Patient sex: F
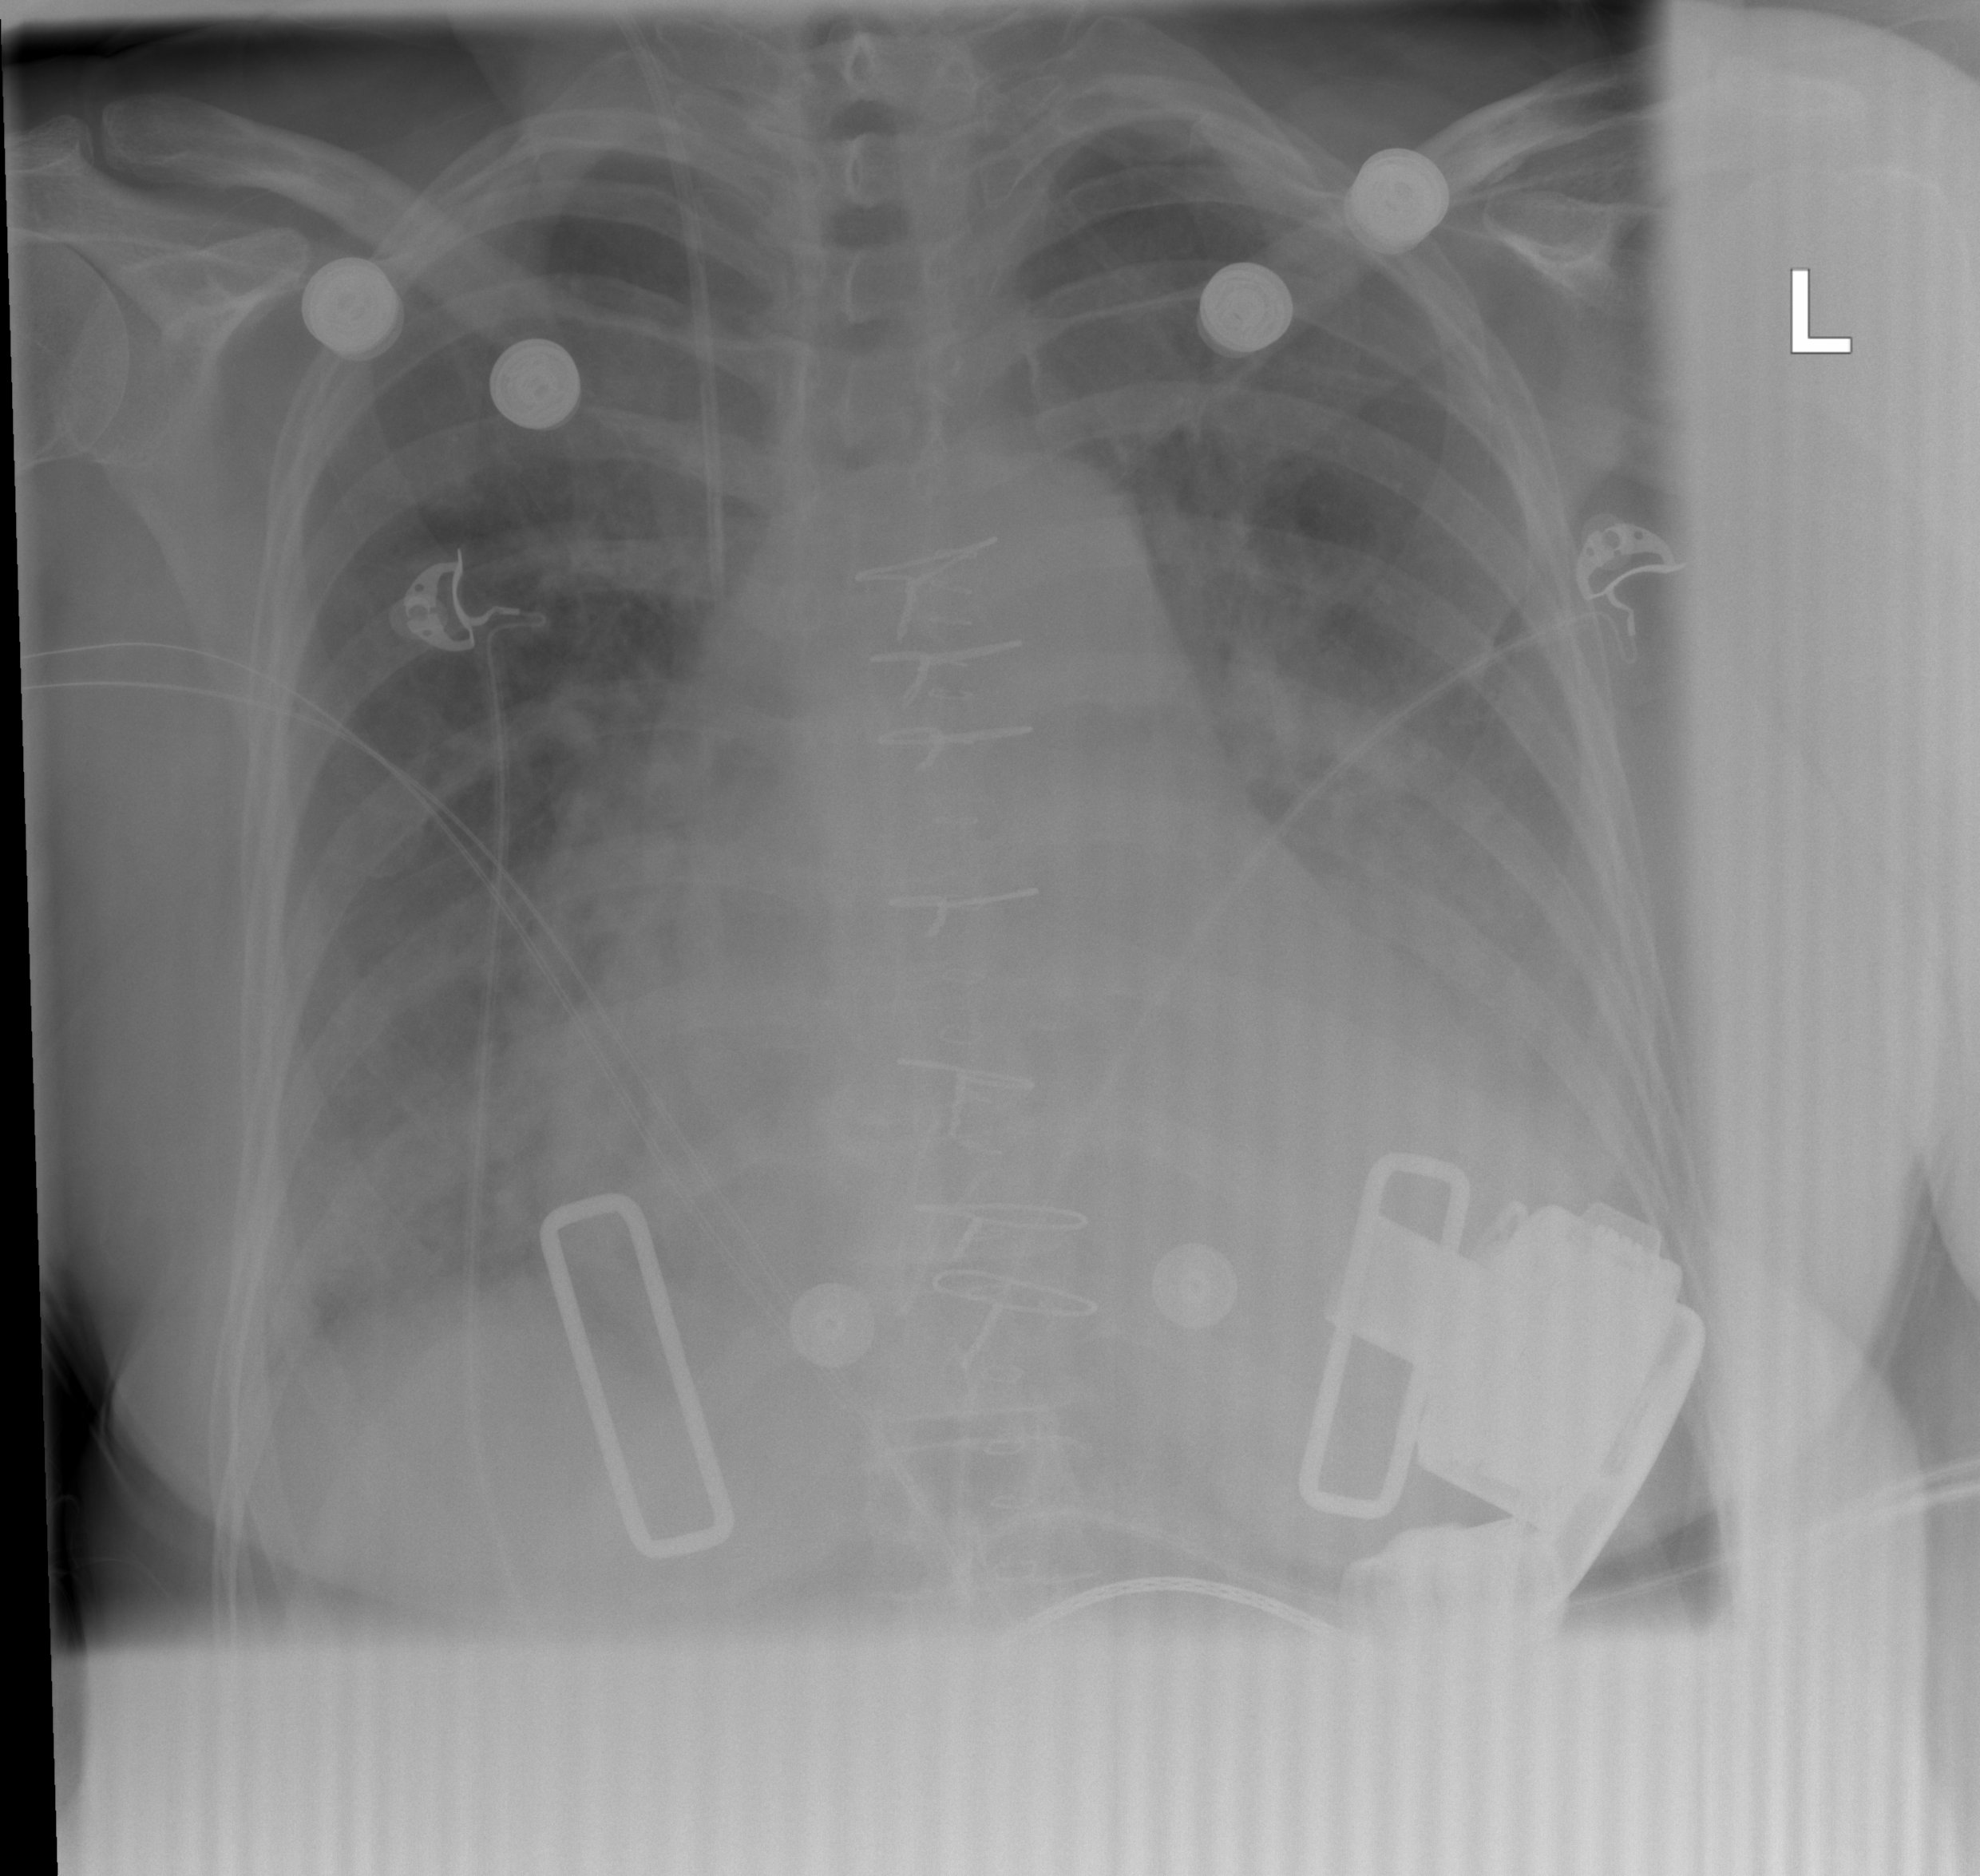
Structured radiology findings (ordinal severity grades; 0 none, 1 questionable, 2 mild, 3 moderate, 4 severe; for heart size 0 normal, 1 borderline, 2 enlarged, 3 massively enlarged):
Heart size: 3
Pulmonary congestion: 2
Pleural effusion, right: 2
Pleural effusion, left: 2
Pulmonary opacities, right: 2
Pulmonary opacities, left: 2
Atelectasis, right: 2
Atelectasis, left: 2